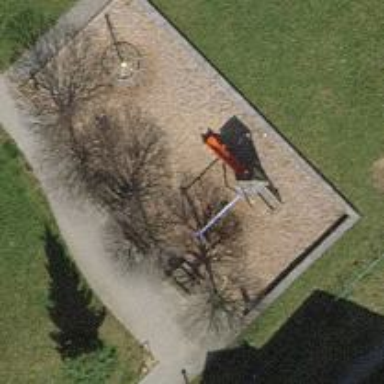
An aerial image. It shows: Playground area for leisure land.